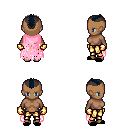
a pixel art fantasy rpg character, female body template, human, dark skin, pink tattered cape, gold greaves, raven short mohawk hairstyle, gold gloves, black slippers, four views (front, back, left, right), 2x2 character sprite sheet, small pixel art, hard edges, no anti-aliasing